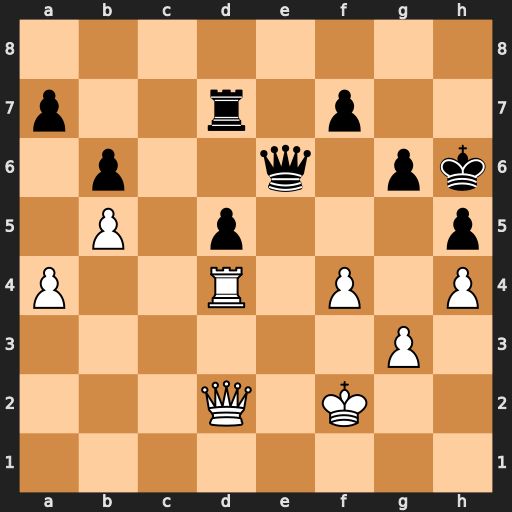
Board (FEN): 8/p2r1p2/1p2q1pk/1P1p3p/P2R1P1P/6P1/3Q1K2/8
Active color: w
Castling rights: -
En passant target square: -
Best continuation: f5+ Kg7 fxe6